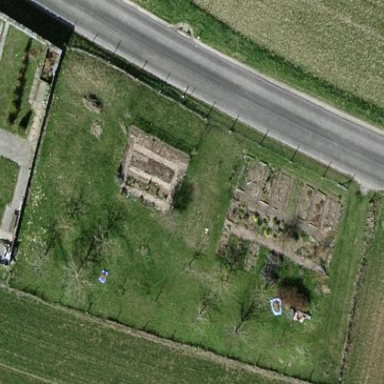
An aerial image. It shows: Orchard.